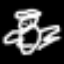
Label: angel